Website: crate-barrel
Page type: cart
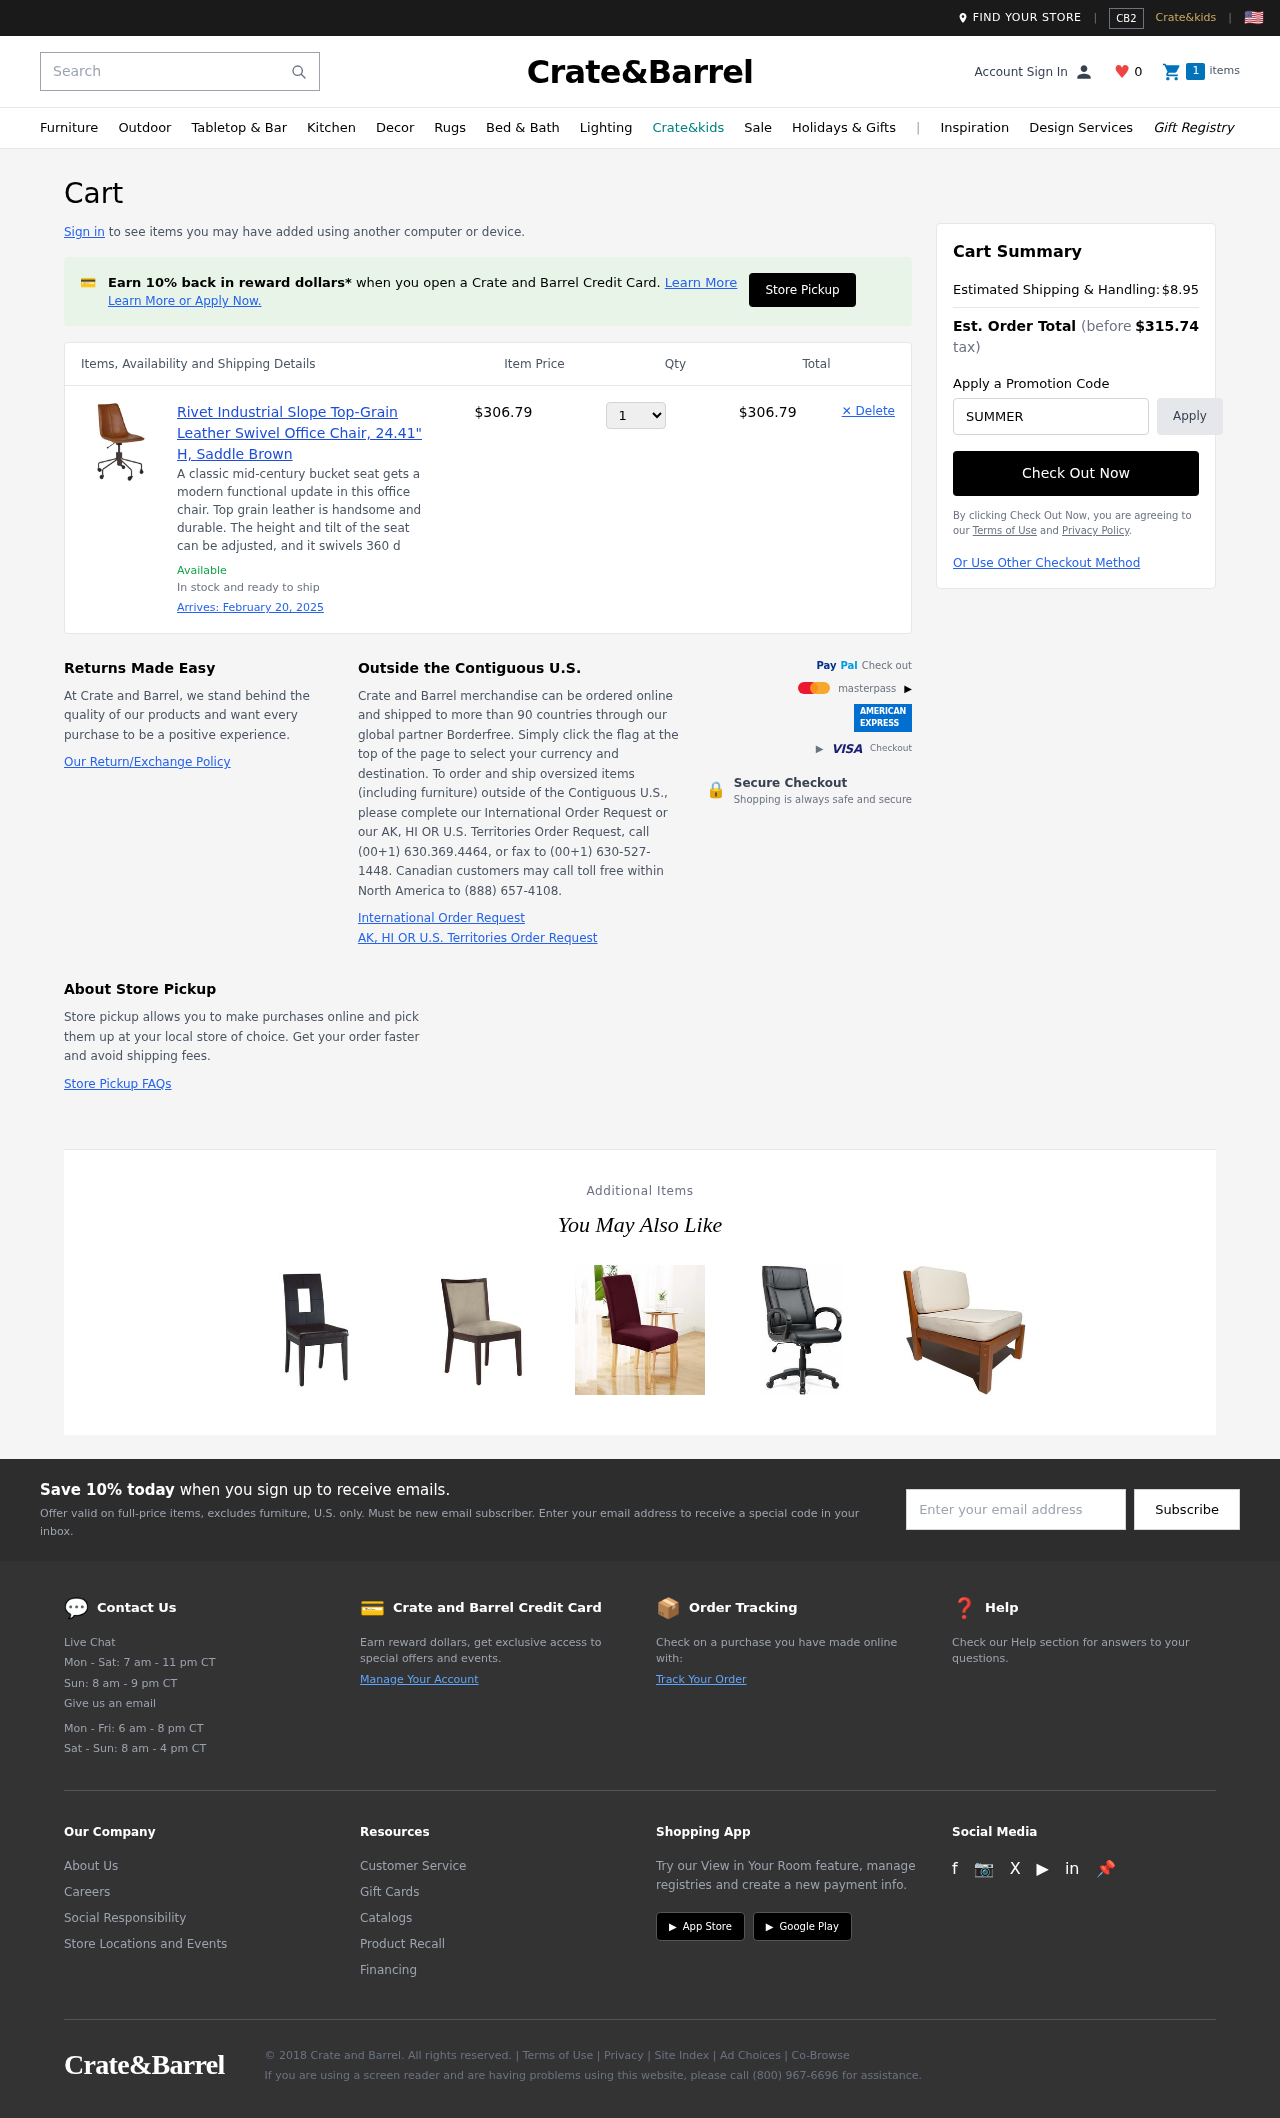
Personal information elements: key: PII_PROMO_CODE
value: SUMMER33
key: PII_EMAIL
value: josephtran@yahoo.com
Product elements: key: PRODUCT1_DESC
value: A classic mid-century bucket seat gets a modern functional update in this office chair. Top grain leather is handsome and durable. The height and tilt of the seat can be adjusted, and it swivels 360 d
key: PRODUCT1_NAME
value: Rivet Industrial Slope Top-Grain Leather Swivel Office Chair, 24.41" H, Saddle Brown
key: PRODUCT1_PRICE
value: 306.79
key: PRODUCT1_QUANTITY
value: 1
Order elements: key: ORDER_DELIVERY_DATE
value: February 20, 2025
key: ORDER_SUBTOTAL
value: $306.79
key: ORDER_SHIPPING_COST
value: $8.95
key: ORDER_TOTAL
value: $315.74